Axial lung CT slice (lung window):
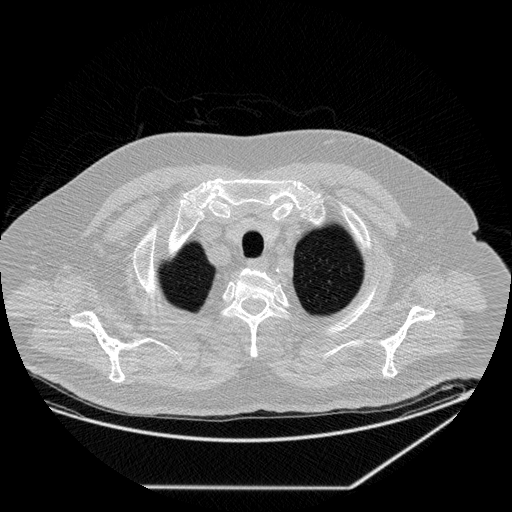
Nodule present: no